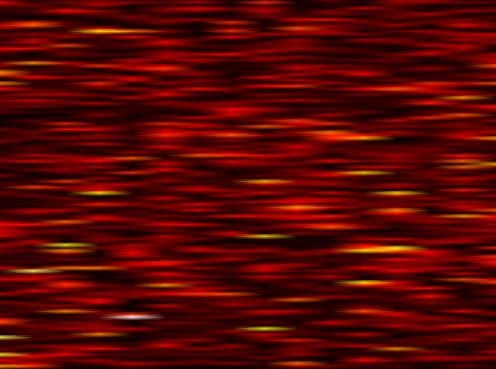
Label: FOFDM